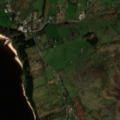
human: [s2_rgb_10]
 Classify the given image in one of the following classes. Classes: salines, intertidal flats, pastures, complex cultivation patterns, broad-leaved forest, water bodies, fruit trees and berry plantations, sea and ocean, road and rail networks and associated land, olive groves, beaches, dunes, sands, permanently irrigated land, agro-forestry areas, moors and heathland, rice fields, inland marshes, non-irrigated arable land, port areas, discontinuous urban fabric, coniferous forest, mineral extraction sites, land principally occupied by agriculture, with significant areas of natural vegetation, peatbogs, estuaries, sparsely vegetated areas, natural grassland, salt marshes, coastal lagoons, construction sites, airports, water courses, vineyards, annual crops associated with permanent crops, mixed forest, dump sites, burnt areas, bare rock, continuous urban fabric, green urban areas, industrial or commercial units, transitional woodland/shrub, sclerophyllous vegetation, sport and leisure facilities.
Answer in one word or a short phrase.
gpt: pastures, moors and heathland, water bodies